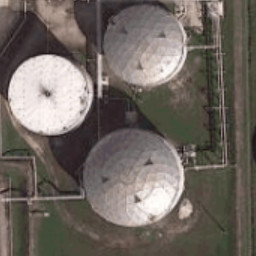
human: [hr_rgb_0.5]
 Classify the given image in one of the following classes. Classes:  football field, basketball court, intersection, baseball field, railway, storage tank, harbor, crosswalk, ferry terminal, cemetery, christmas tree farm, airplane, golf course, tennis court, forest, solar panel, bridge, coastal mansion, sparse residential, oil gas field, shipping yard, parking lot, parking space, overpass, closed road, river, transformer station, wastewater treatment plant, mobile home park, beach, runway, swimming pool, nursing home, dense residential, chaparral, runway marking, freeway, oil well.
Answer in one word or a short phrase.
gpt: storage tank